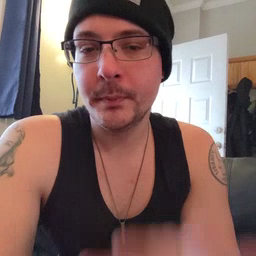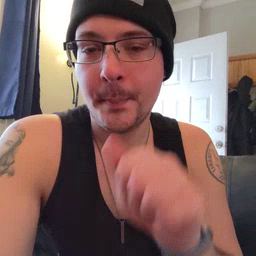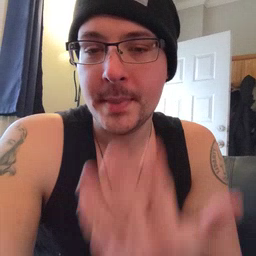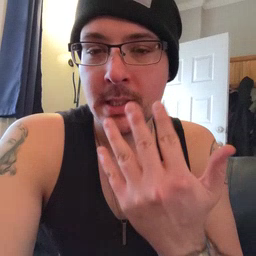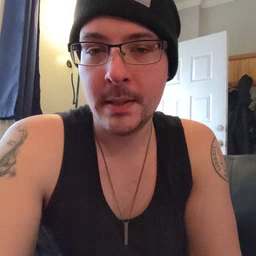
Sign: mitten